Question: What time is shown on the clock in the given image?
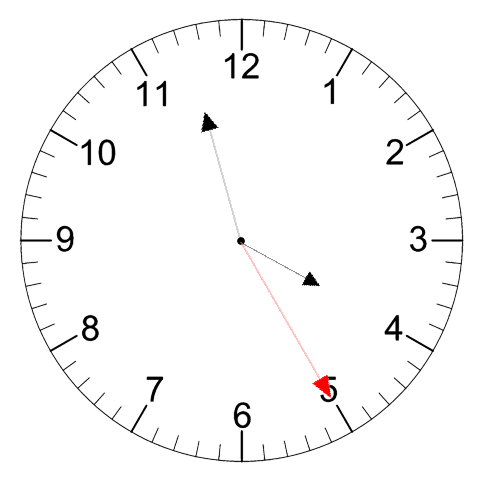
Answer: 03:57:25